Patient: sex M, age 58
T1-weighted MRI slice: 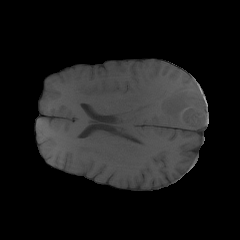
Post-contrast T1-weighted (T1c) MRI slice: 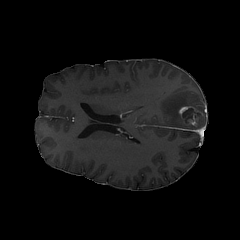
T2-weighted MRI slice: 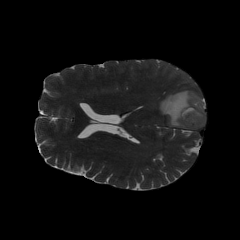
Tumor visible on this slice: yes
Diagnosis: Glioblastoma, IDH-wildtype
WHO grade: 4